Field crop: maize
Growth stage: 2
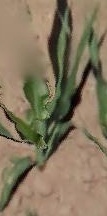
Species: maize